Question: I have seen the code below here but if you plot it and zoom it the frequency peaks are not exactly on 50Hz and 80Hz; they are a little bit off. Does anybody know why that happens? How can I make the peak be in exactly 50Hz and 80Hz?

'''
import numpy as np
import matplotlib.pyplot as plt
import scipy.fftpack
# Number of samplepoints
N = 600
# sample spacing
T = 1.0 / 800.0
x = np.linspace(0.0, N*T, N)
y = np.sin(50.0 * 2.0*np.pi*x) + 0.5*np.sin(80.0 * 2.0*np.pi*x)
yf = scipy.fftpack.fft(y)
xf = np.linspace(0.0, 1.0/(2.0*T), N/2)
fig, ax = plt.subplots()
ax.plot(xf, 2.0/N * np.abs(yf[:N//2]))
plt.show()
'''
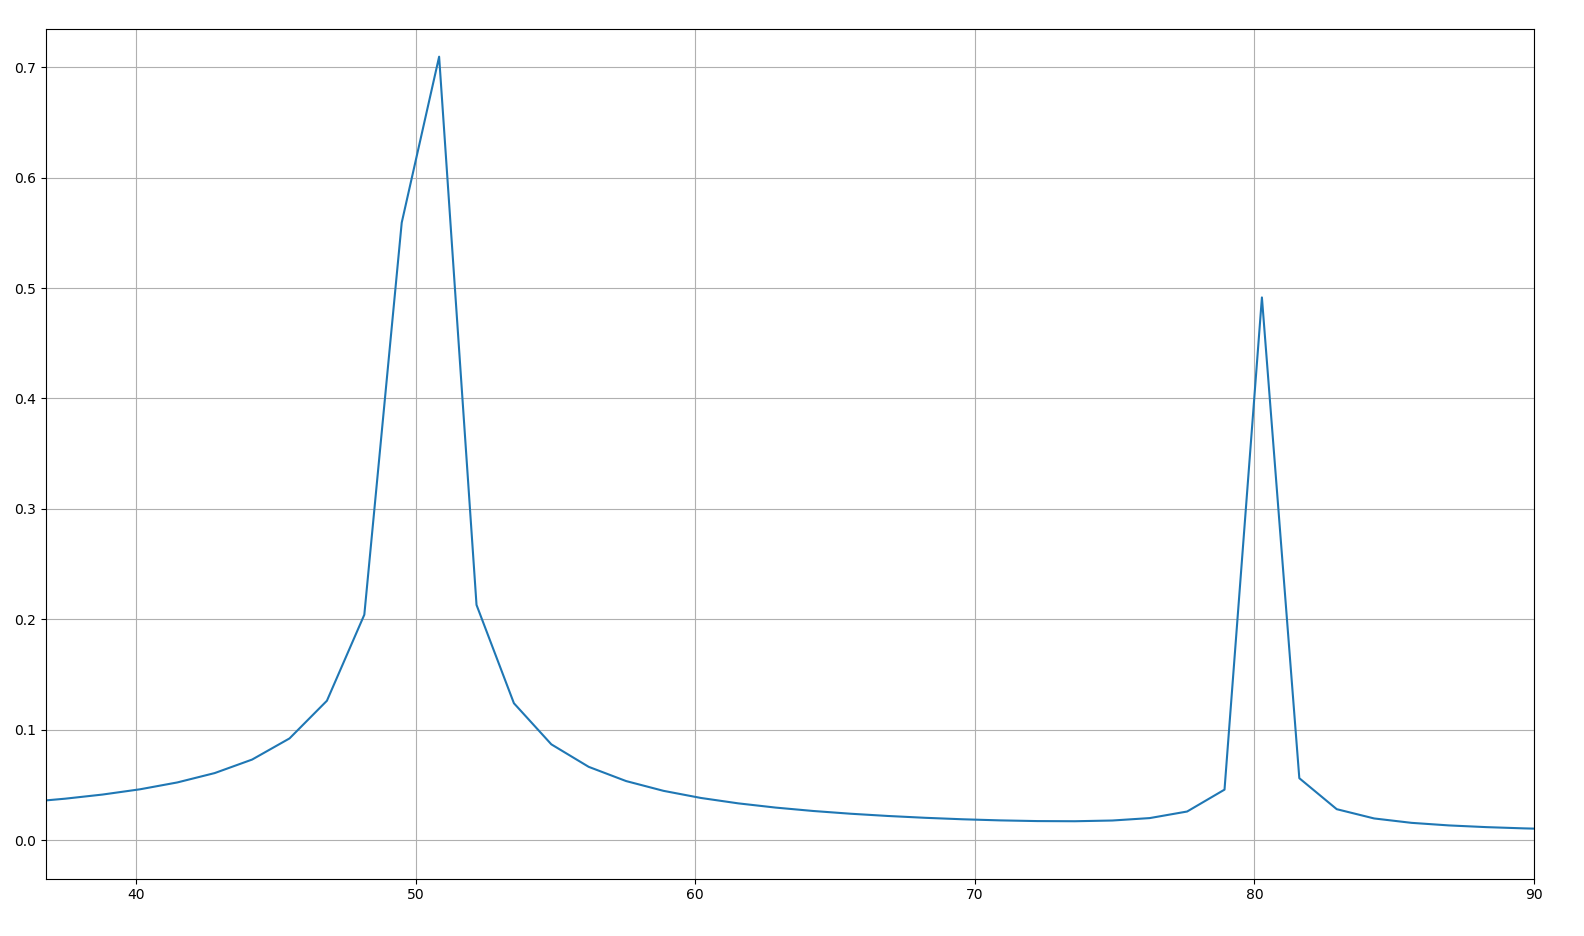
Answer: This is a simple approximation error due to the fact that 'xf' does not assumes the values '50' and/or '80'. If you change your 'N' and/or your 'linspace()' arguments, you can make 'xf' to sample at exactly '50' and '80' and there you see no peak displacement:
'''
import numpy as np
import matplotlib.pyplot as plt
import scipy.fftpack
# Number of samplepoints
N = 80
# sample spacing
T = 1.0 / 800.0
x = np.linspace(0.0, N*T, N)
y = np.sin(50.0 * 2.0*np.pi*x) + 0.5*np.sin(80.0 * 2.0*np.pi*x)
yf = scipy.fftpack.fft(y)
xf = np.linspace(0.0, 1.0/(2.0*T), N//2 + 1)
fig, ax = plt.subplots(figsize=(10, 10))
ax.plot(xf, 2.0/N * np.abs(yf[:N//2 + 1]))
ax.plot([50, 50], [0, 1])
ax.plot([80, 80], [0, 1])
plt.show()
'''
<URL>
with 'xf':
'''
[ 0. 10. 20. 30. 40. 50. 60. 70. 80. 90. 100. 110. 120. 130.
140. 150. 160. 170. 180. 190. 200. 210. 220. 230. 240. 250. 260. 270.
280. 290. 300. 310. 320. 330. 340. 350. 360. 370. 380. 390. 400.]
'''